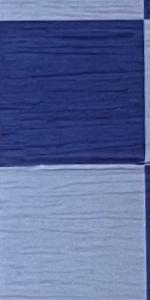
Label: Empty